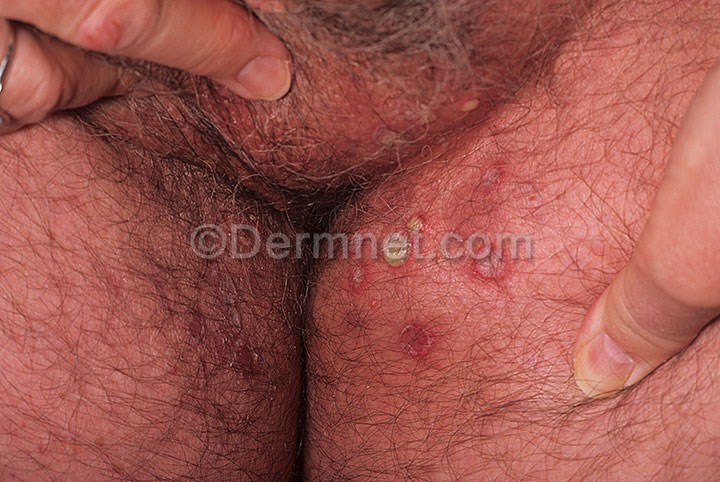
Disease: Tinea Ringworm Candidiasis and other Fungal Infections